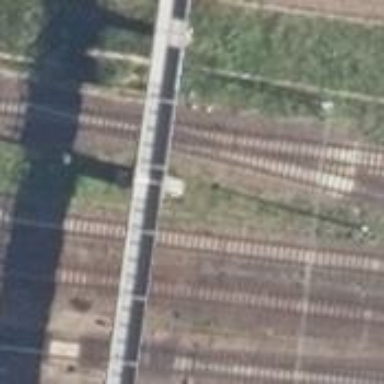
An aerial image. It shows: Solitary milestone along the railway.